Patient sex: F
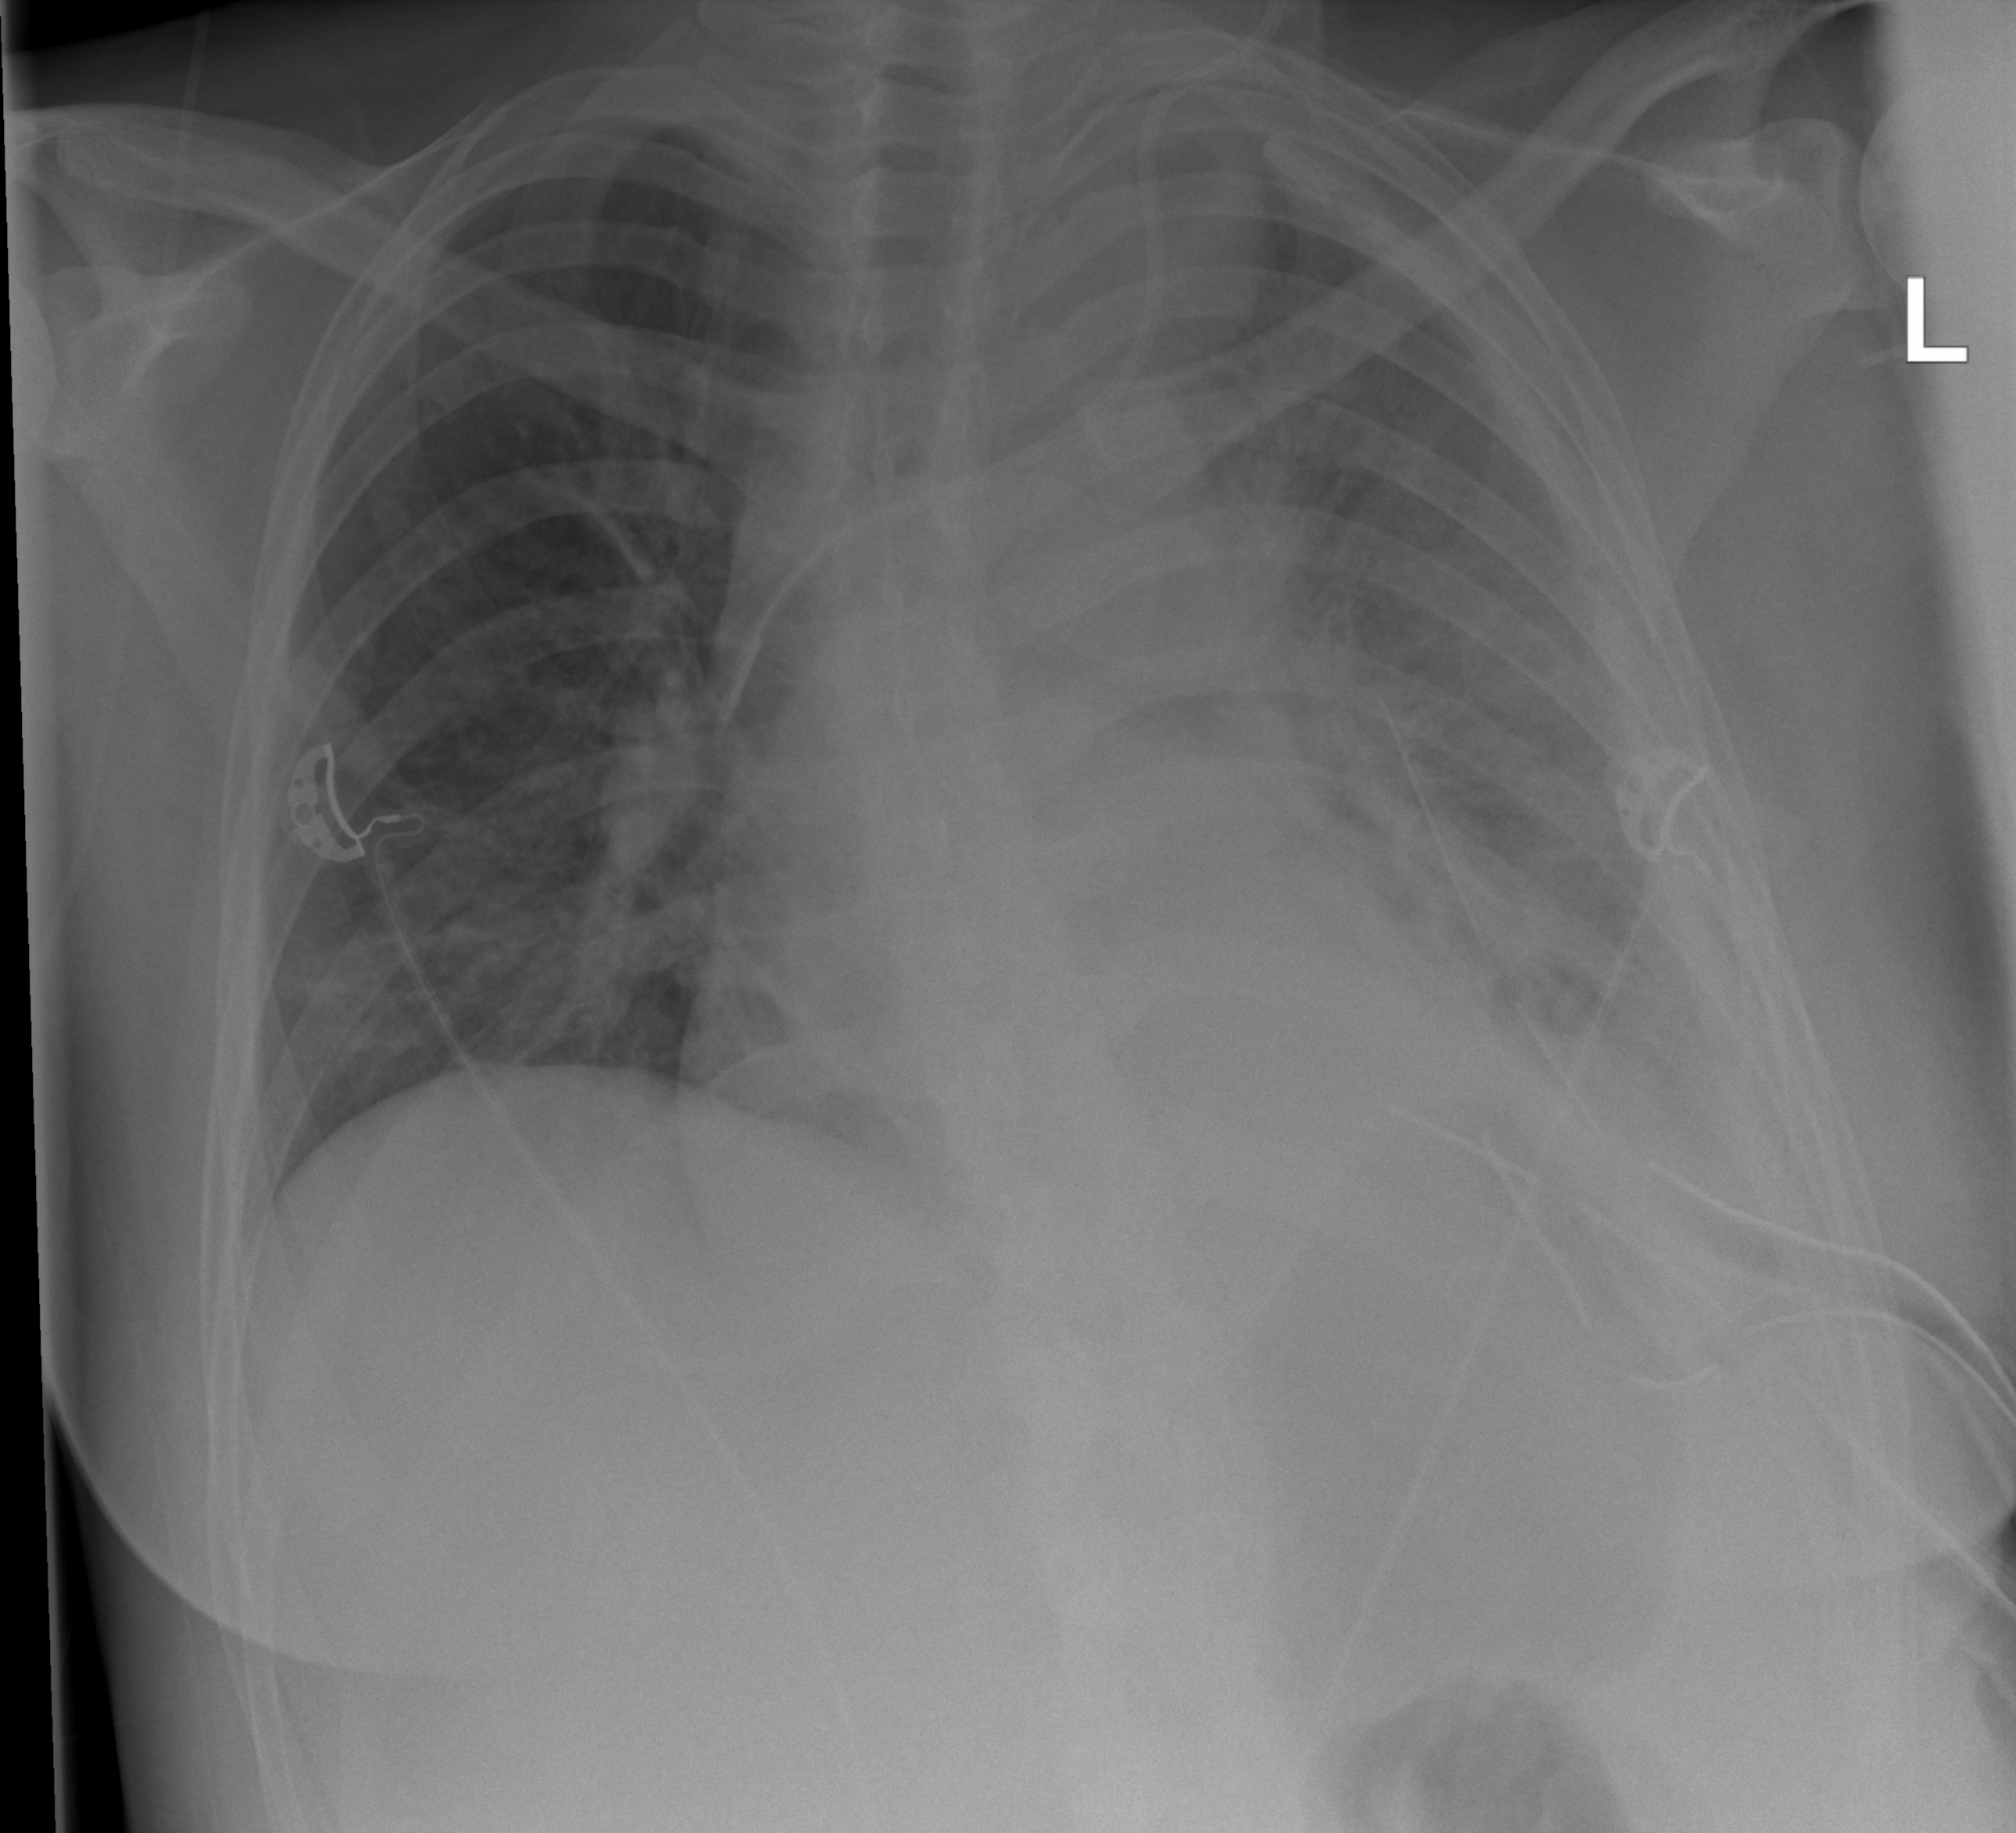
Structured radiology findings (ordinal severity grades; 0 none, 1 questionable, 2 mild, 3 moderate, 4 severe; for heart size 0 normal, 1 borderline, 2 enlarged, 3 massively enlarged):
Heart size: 2
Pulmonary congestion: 0
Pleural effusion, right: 0
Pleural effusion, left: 3
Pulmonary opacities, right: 0
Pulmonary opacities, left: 2
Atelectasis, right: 2
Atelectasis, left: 3